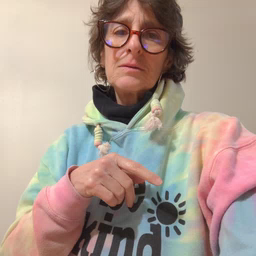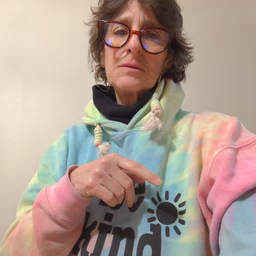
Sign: chin